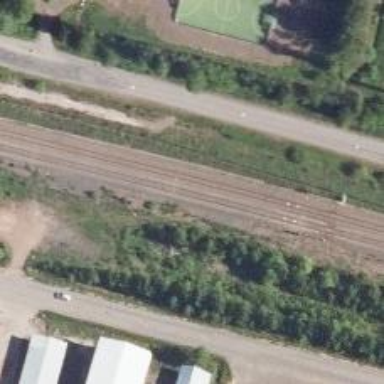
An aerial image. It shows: Railway with continuous electrified contact lines.